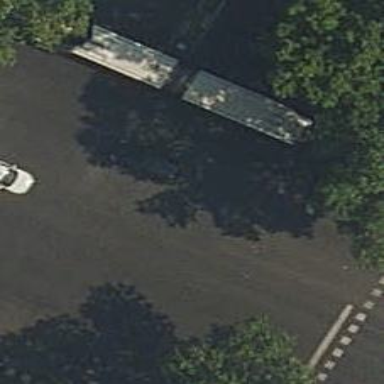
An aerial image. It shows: Secondary road with asphalt surface.